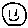
Label: smiley face